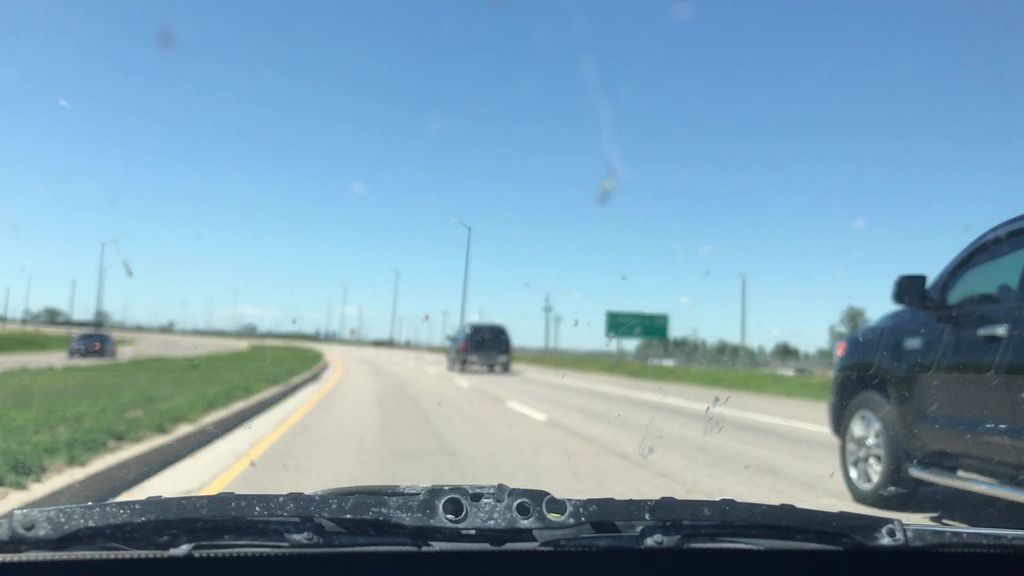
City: winnipeg